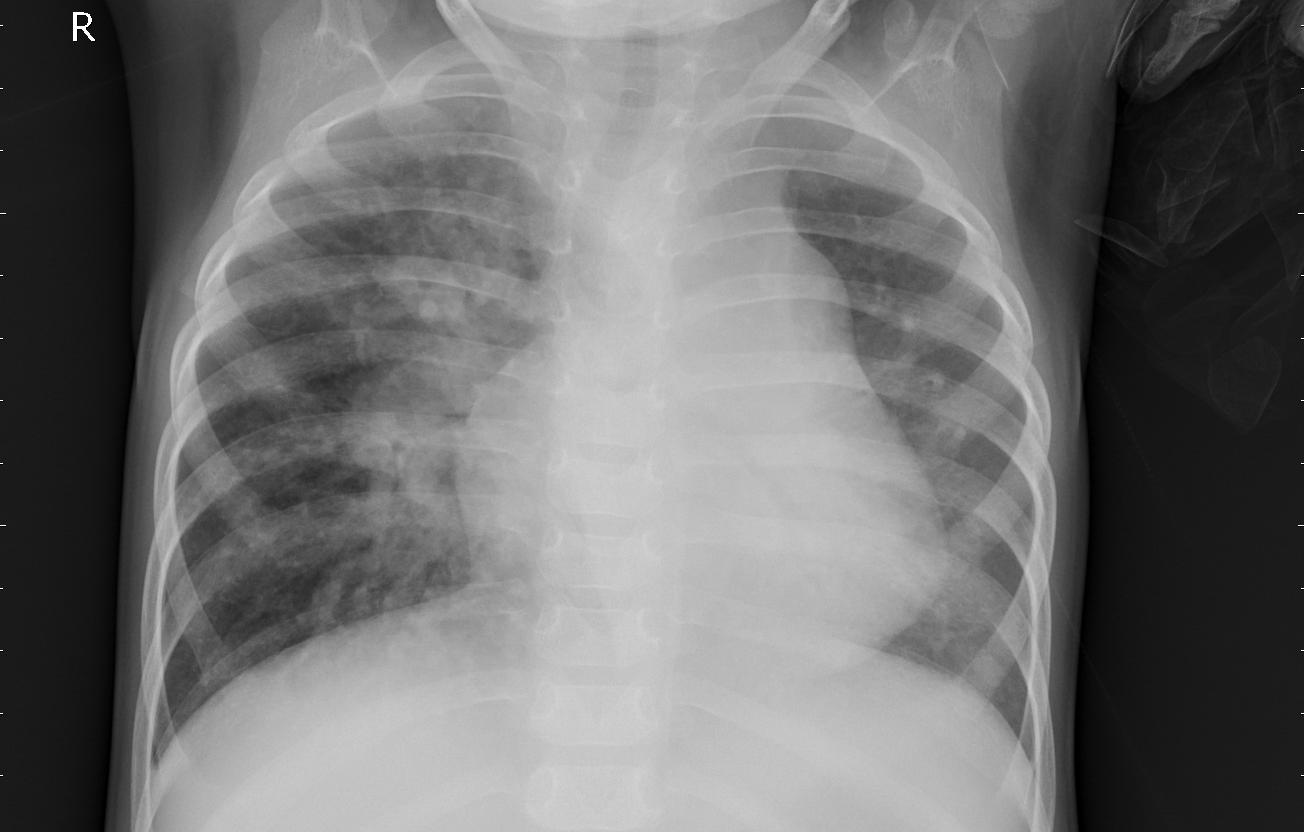
Diagnosis: PNEUMONIA